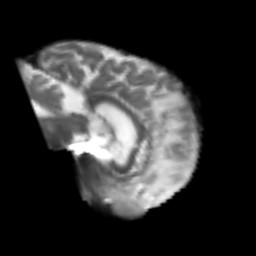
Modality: T2w
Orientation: sagittal
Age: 66
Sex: female
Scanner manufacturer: siemens
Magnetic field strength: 3 T
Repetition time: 4.999 s
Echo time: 0.07946 s